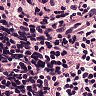
Metastatic tissue present: no